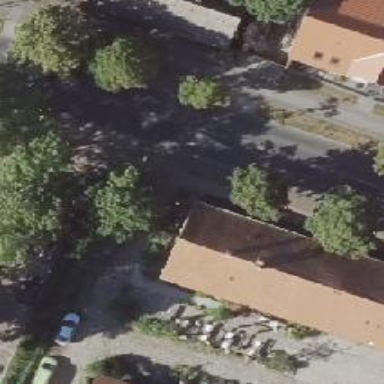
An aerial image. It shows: Driveway.